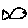
Label: fish